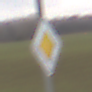
Verkehrszeichen: Vorfahrtsstrasse
Umgebung: Outdoor, RoadRail
Tageszeit: Midday
Wetter: Overcast
Licht: Natural
Jahreszeit: NotSpecified
Kontrast: LowContrast